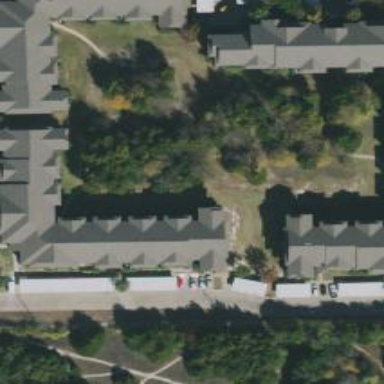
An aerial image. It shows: View of apartment building.